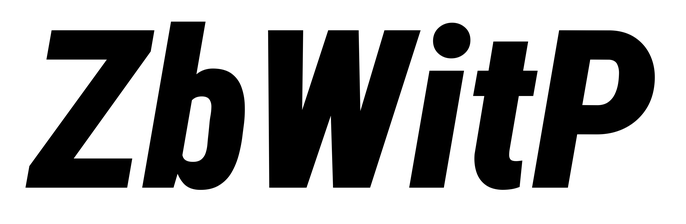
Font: Roboto-Italic_Condensed_Black_Italic